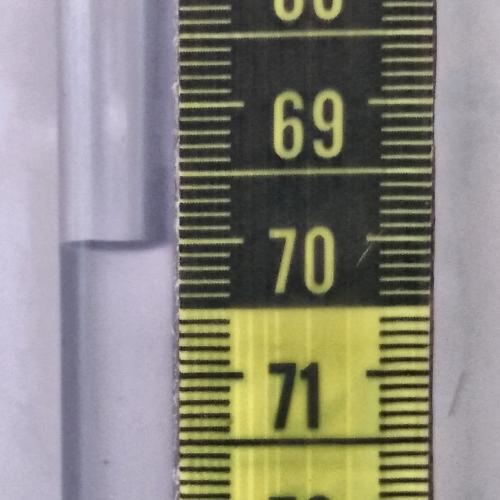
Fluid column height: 70.0 cm